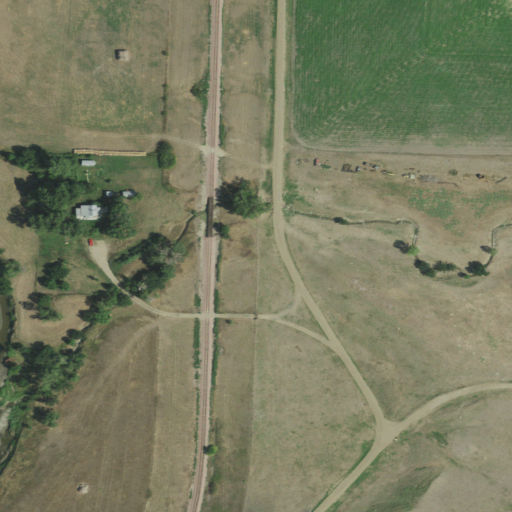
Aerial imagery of valley in South Dakota named Elm Draw containing grassland, cultivated crops, open development, and low intensity development